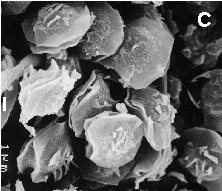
Pseudofischeri, NRRL 3496 (C), under scanning electron microscopy.
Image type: endoscopy (arthroscopy)